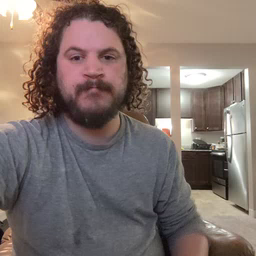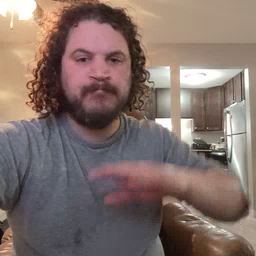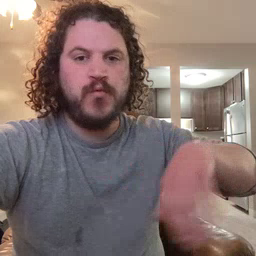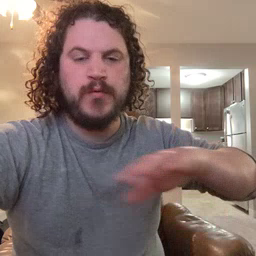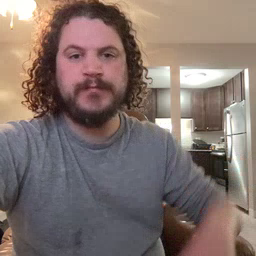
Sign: pool